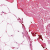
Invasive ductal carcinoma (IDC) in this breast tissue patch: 0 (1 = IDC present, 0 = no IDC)